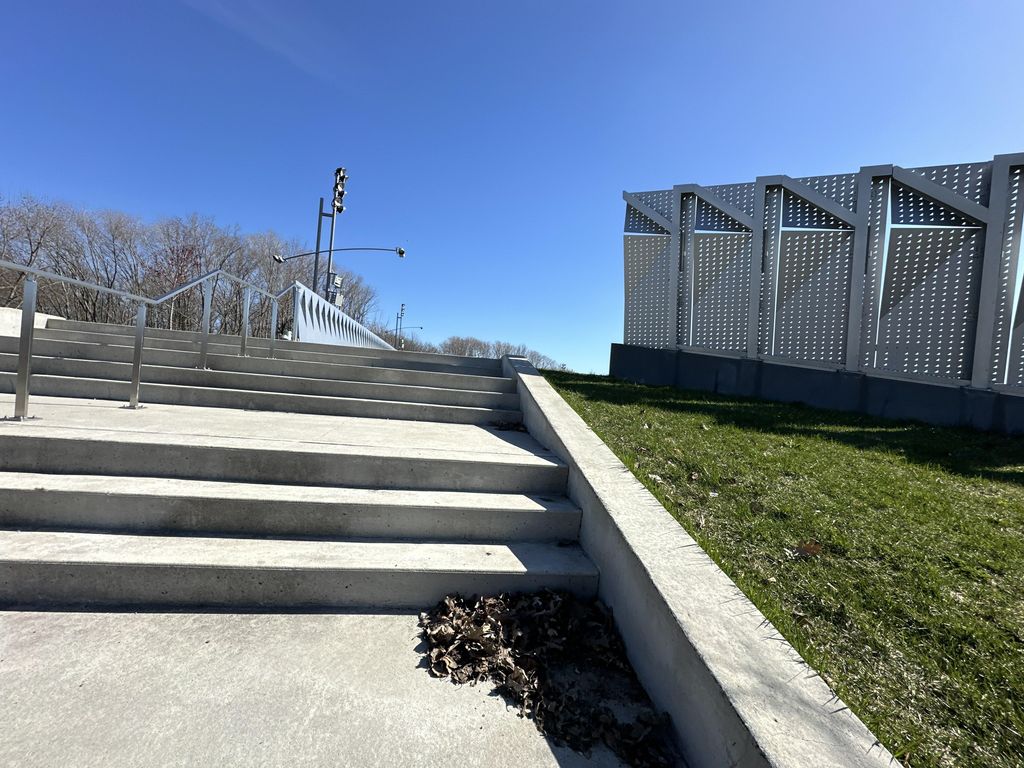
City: montreal